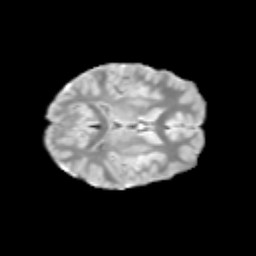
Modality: T2w
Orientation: axial
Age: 12
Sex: female
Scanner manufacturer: siemens
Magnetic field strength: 3 T
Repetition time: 3.8 s
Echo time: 0.07 s